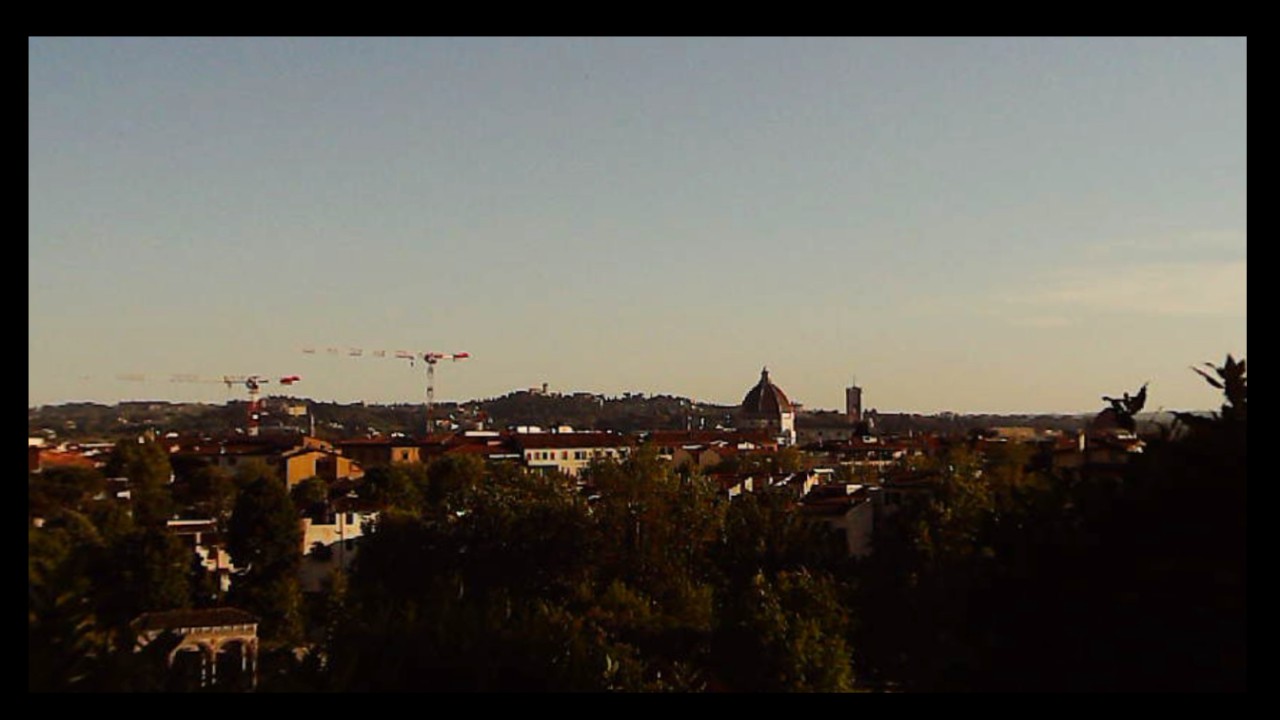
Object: Betafpv air75